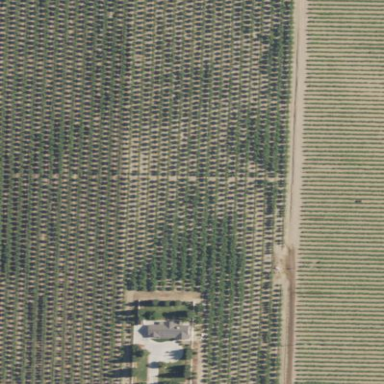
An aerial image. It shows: Olive tree orchard.